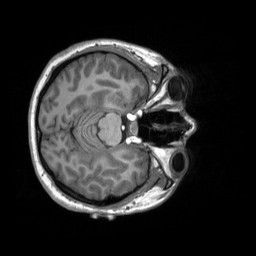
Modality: T1w
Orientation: axial
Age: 27
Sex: female
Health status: healthy
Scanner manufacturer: siemens
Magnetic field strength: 3 T
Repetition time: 2.53 s
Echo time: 0.00219 s